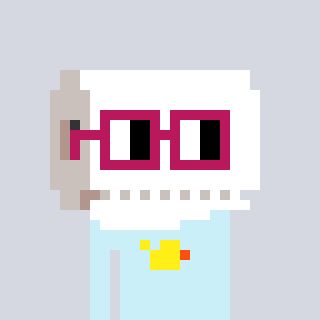
a pixel art character with square dark red glasses, a toiletpaper-full-shaped head and a cold-colored body on a cool background